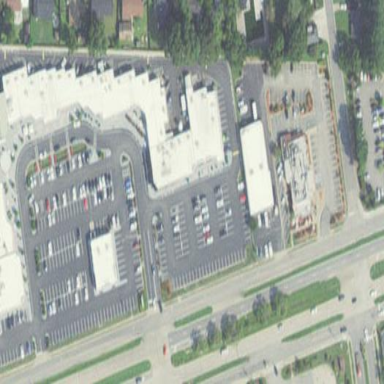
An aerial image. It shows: Retail area.